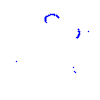
Particle: kaon